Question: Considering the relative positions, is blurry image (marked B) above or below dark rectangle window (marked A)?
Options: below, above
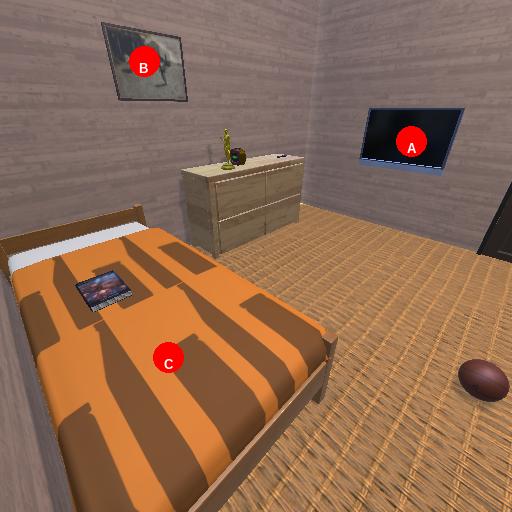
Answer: below